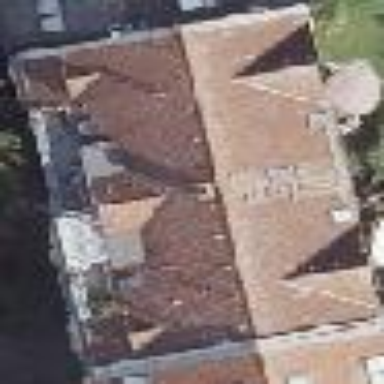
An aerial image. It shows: Gabled apartments building with roof tiles.